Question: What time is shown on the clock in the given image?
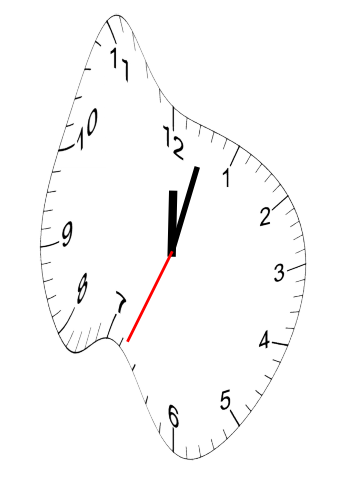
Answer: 12:02:34